Interaction volume radius: 10 \u00c5
Interaction volume height: 25 \u00c5
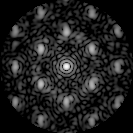
Disorder parameter: 0.4363